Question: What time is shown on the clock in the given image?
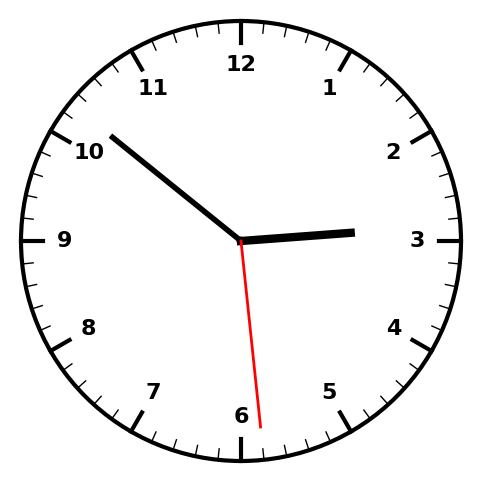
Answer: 02:51:29